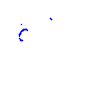
Particle: kaon